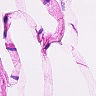
Metastatic tissue present: no